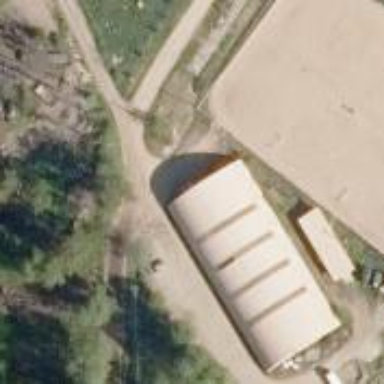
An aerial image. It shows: Building that is part of sports centre dedicated to equestrian activities.